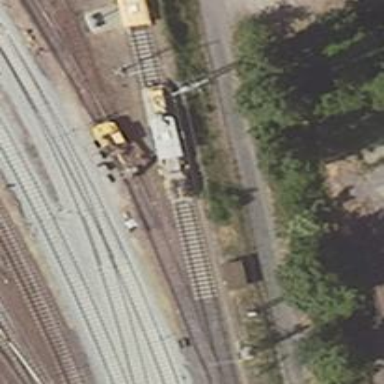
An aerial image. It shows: Railway siding with rails.